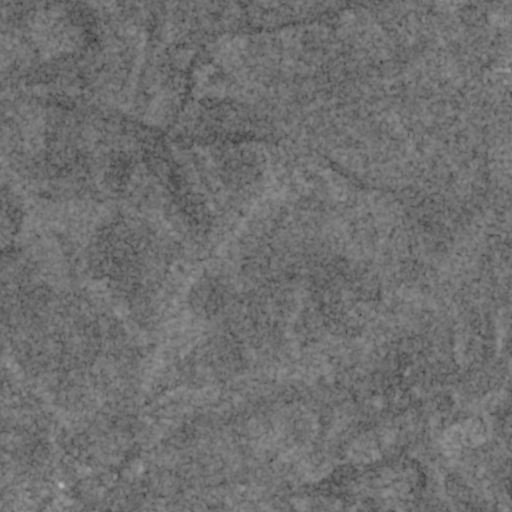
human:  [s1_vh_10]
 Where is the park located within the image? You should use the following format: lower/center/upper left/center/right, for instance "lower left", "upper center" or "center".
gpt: The park is located in the lower left of the image.
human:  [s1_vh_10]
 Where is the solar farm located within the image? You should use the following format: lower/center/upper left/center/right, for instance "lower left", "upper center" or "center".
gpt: The solar farm is located in the lower left of the image.
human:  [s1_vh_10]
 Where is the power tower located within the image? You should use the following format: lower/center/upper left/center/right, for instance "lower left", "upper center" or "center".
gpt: There is no power tower in the image.

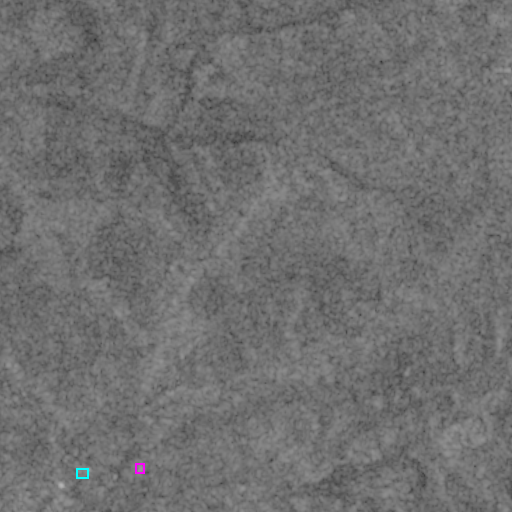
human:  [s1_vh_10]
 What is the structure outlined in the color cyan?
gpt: The structure outlined in cyan is a park.
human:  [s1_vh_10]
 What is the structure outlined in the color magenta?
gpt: The structure outlined in magenta is a solar farm.
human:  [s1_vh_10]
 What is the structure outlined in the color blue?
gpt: There is no blue outline.